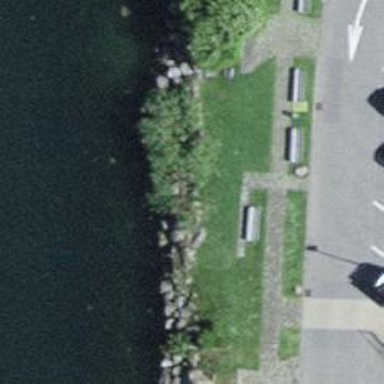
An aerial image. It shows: Brown bench in the vicinity.